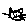
Label: cat